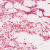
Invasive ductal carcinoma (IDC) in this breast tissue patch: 0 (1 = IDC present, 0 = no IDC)